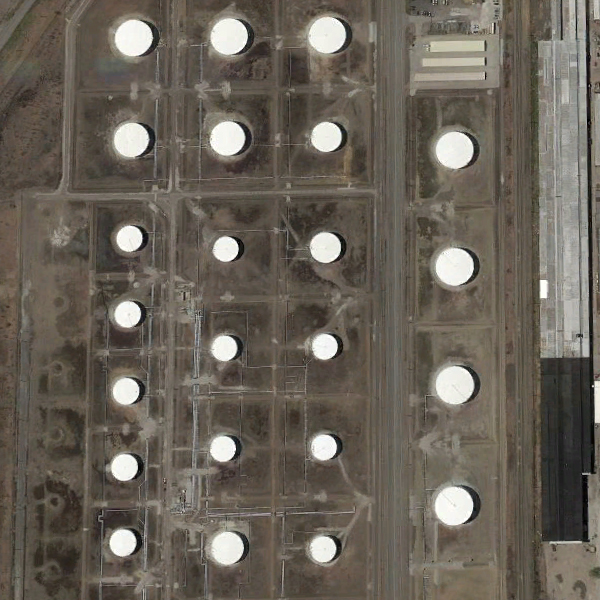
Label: StorageTanks